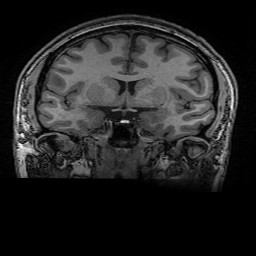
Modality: T1w
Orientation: sagittal
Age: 24
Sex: female
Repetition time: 0.0077 s
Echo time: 0.0034 s